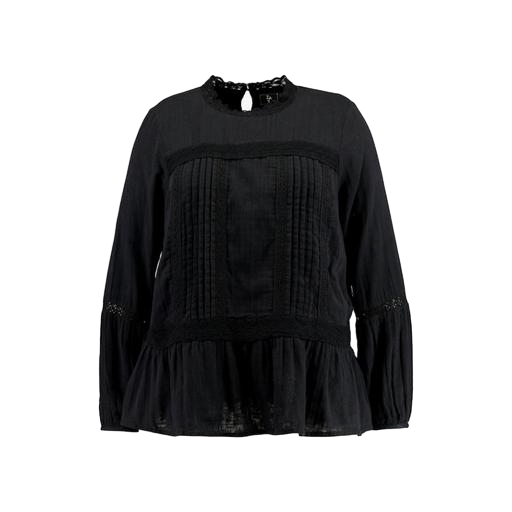
black women's lace-inset fil coupé blouse, black plus size bell-sleeve blouse, black long-sleeved blouse, white background